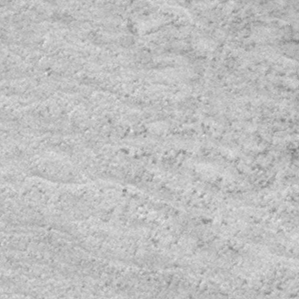
Label: frost